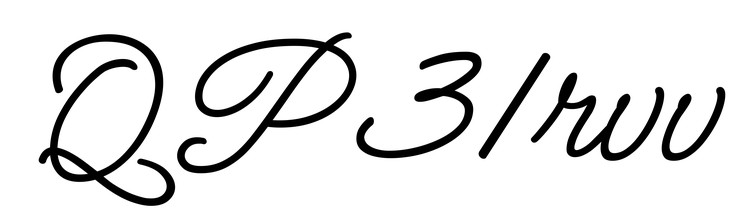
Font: MeowScript-Regular